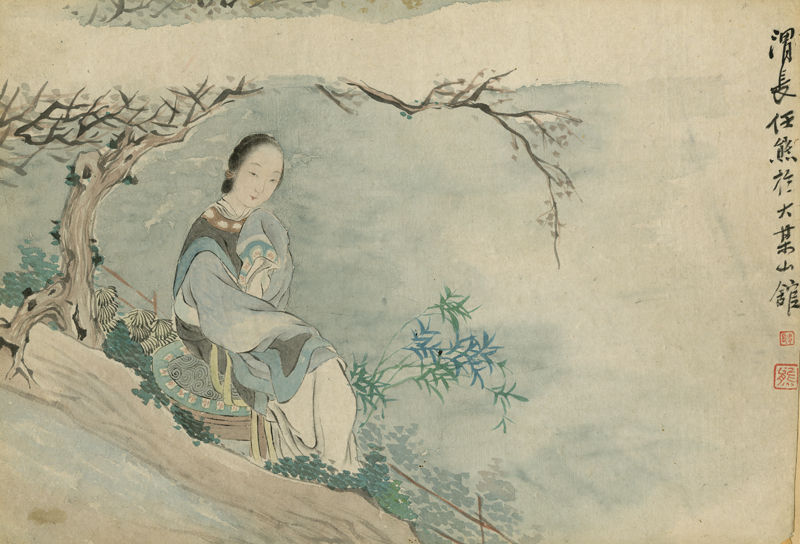
Titel: Miniature Portrait
Künstler: Wei-Chang Jen
Standort: Amherst (Massachusetts, USA)
Institution: Mead Art Museum, Amherst College
Schlagwörter: blue, red, white, black, dress, face, green, lady, painting, portrait, robe, seated, sitting, sleeve, woman, flowers, japanese, print, washing, plant, wood, flower, cliff, sky, tree, hill, mountain, nature, shore, water, trees, eyes, grass, river, path, plants, drawing, paper, gaze, hillside, roots, writing, smile, fence, person, spring, clothes, leaves, pastoral, watercolor, art, seal, signs, branches, slope, figure, pale, chinese, asian, stamp, staring, cold, japan, china, calligraphy, clothing, branch, gesture, text, tall, blossom, sleeves, root, fir, kimono, asia, wky, signed, bamboo, korean, korea, blossoms, tag, kanji, bances, womanrock, asian woman, chines characters